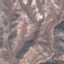
Land use / land cover class: HerbaceousVegetation